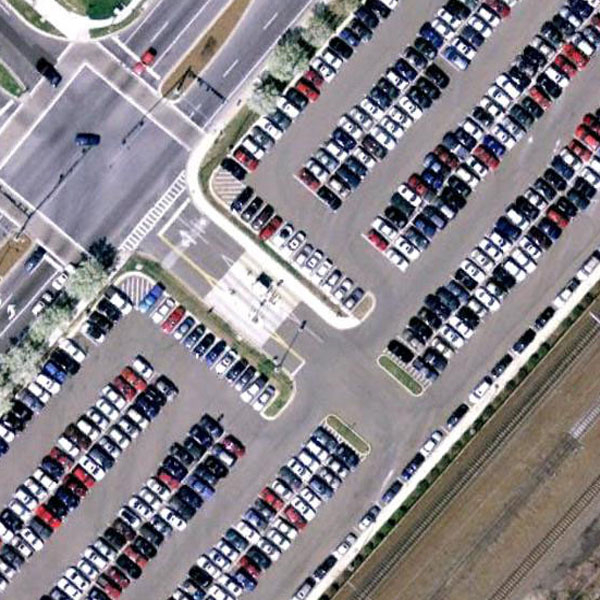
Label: Parking